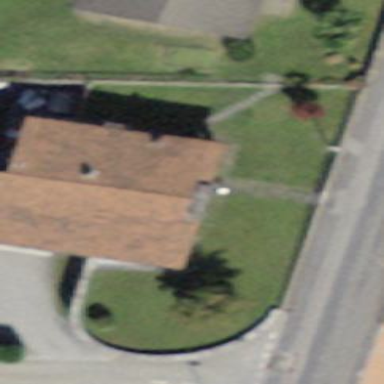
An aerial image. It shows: Residential building.